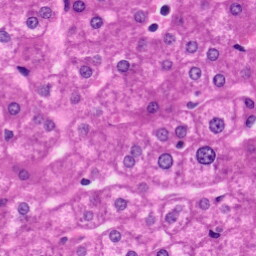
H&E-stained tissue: Liver